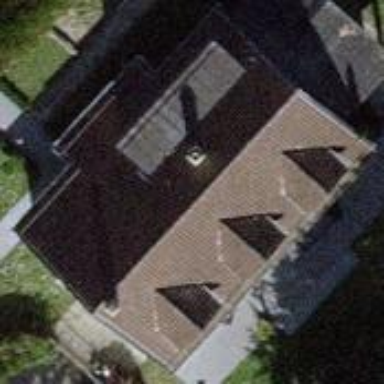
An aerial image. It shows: Detached building.